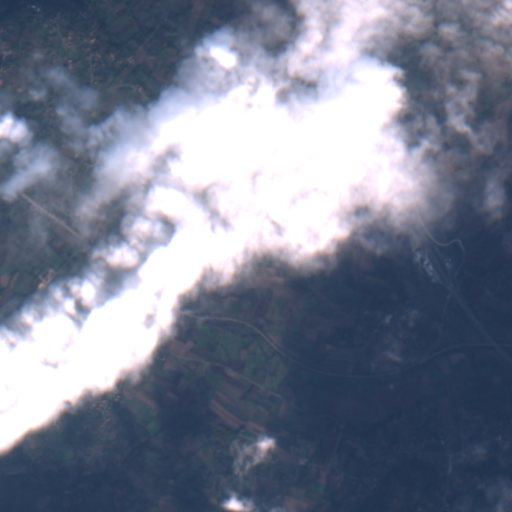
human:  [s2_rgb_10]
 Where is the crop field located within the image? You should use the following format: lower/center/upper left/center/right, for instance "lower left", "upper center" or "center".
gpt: The crop field is located in the upper left of the image.
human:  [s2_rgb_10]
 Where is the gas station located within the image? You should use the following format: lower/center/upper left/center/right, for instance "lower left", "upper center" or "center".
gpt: The gas station is located in the center right of the image.
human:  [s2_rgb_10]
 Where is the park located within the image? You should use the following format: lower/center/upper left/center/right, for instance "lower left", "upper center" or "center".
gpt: The park is located in the lower center of the image.
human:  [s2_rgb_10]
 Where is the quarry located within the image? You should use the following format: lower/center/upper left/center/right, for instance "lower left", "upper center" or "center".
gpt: There is no quarry in the image.